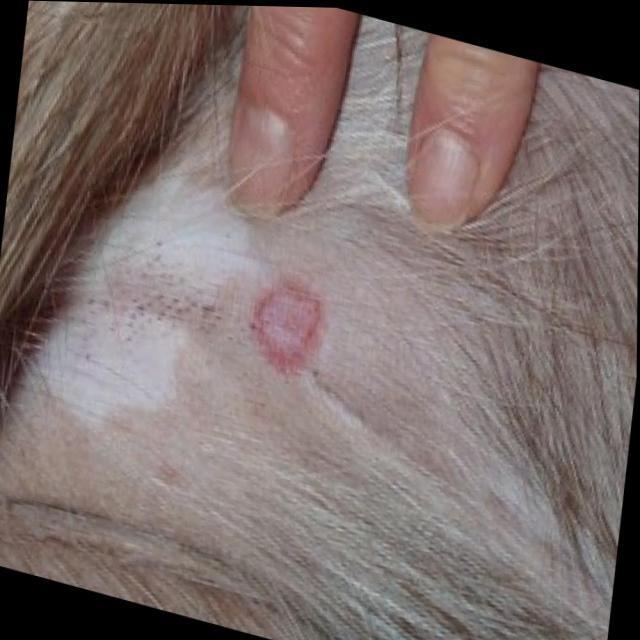
Canine ringworm (Dermatophytosis) — fungal infection caused by Microsporum or Trichophyton. Presents with circular alopecia, scaling, crusting, and broken hairs.